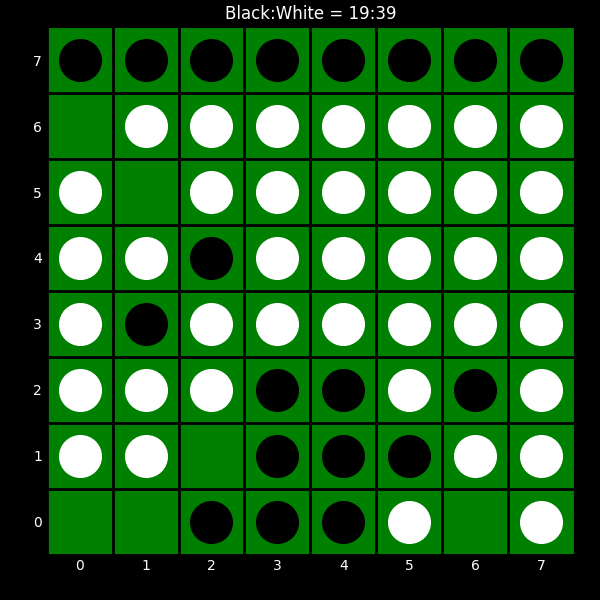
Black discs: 19
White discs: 39